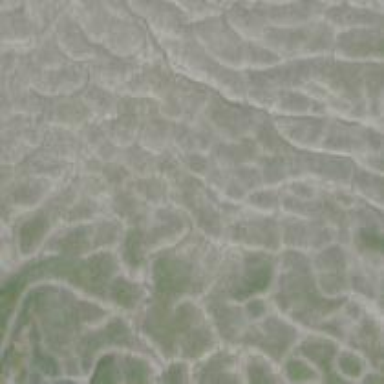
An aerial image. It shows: Tidal marsh wetland.